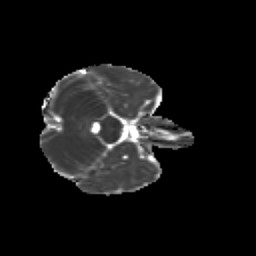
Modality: MD
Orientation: axial
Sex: female
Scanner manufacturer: siemens
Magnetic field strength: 3 T
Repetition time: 5 s
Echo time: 0.071 s